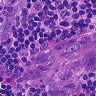
Metastatic tissue present: yes